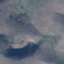
Land use / land cover class: HerbaceousVegetation